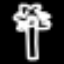
Label: palm tree